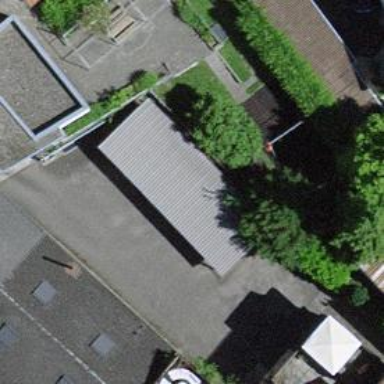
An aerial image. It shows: View of roof of building.